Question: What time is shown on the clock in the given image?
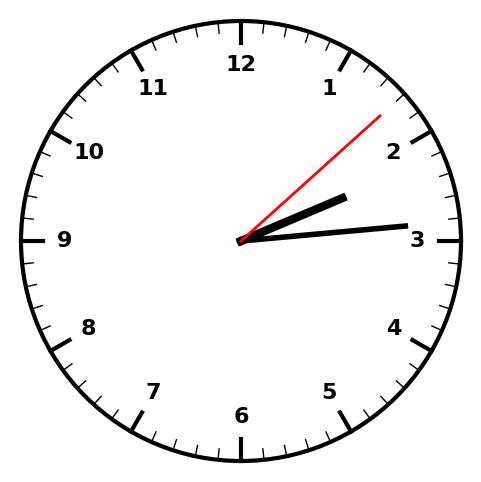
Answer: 02:14:08